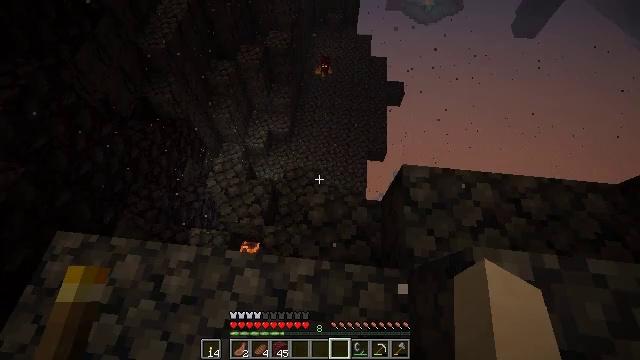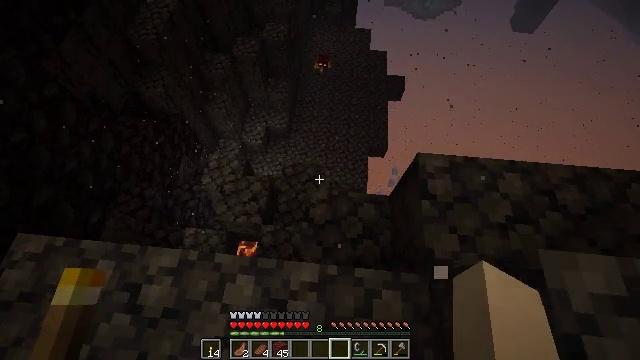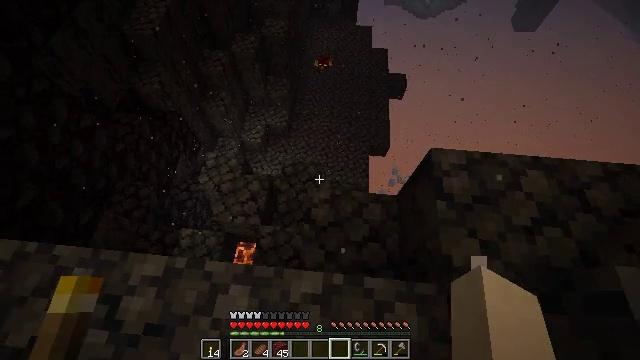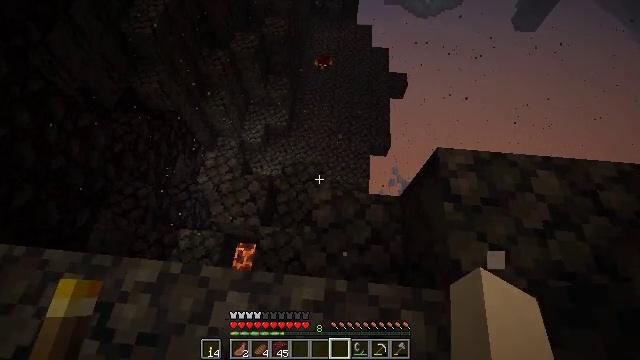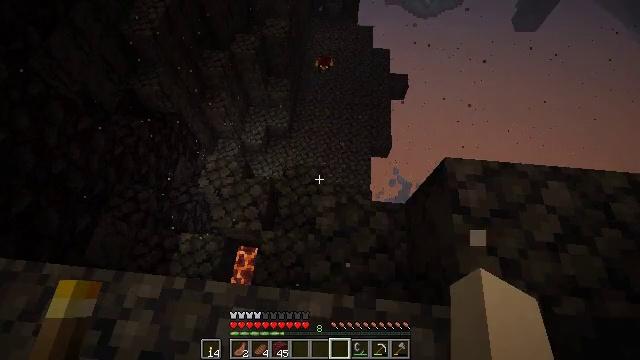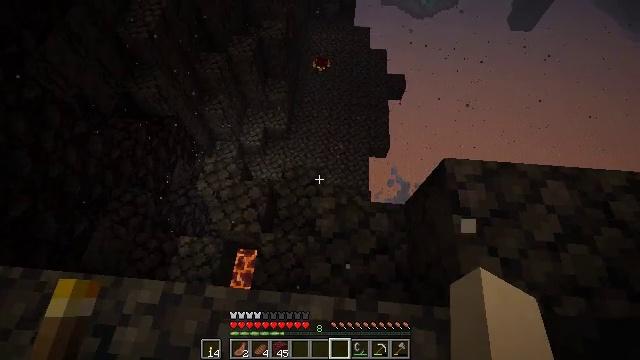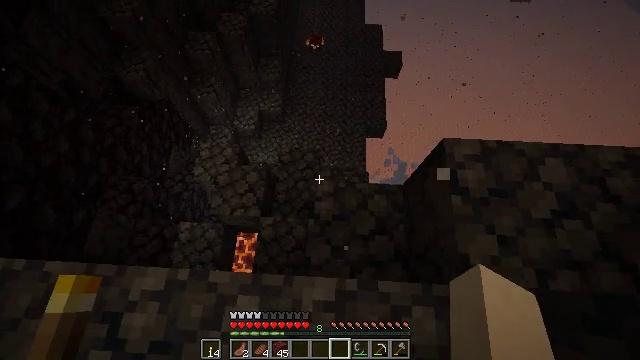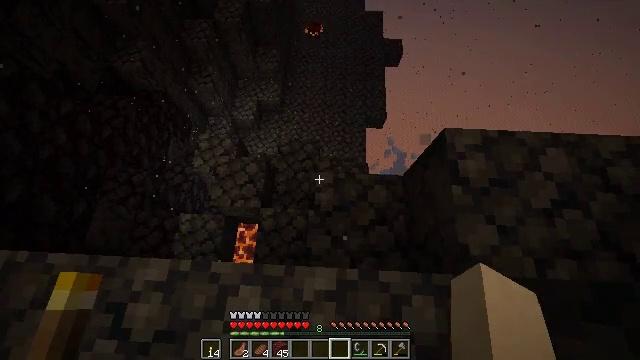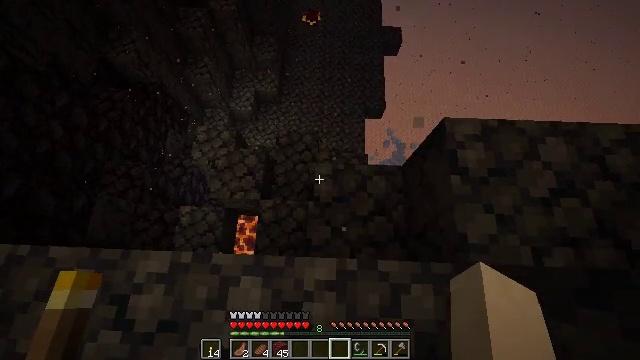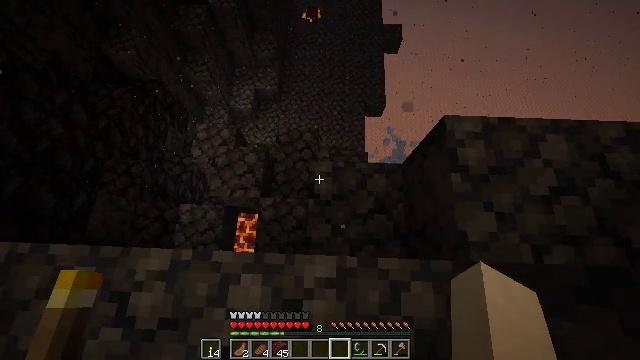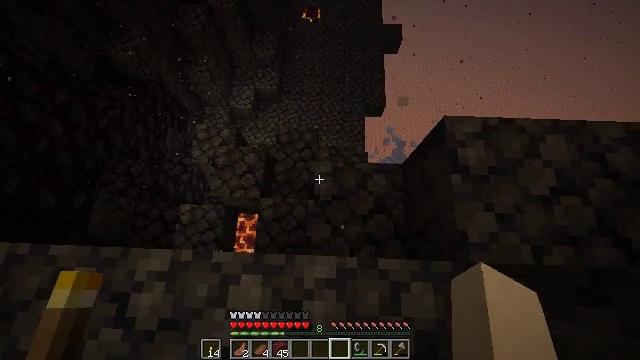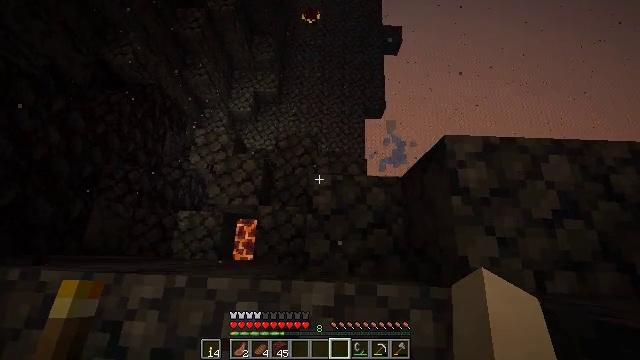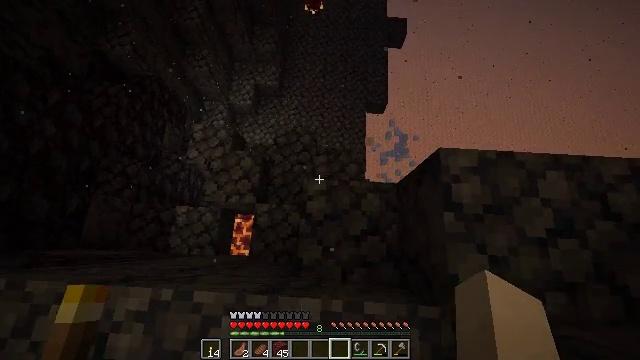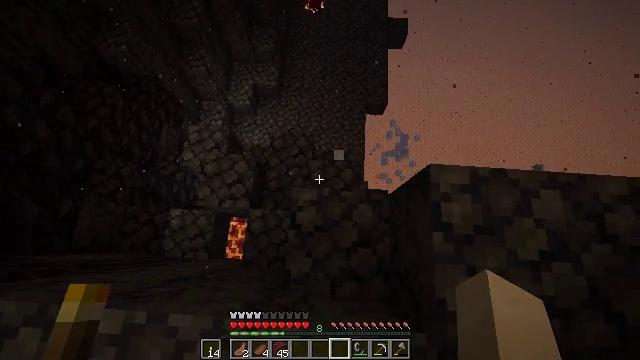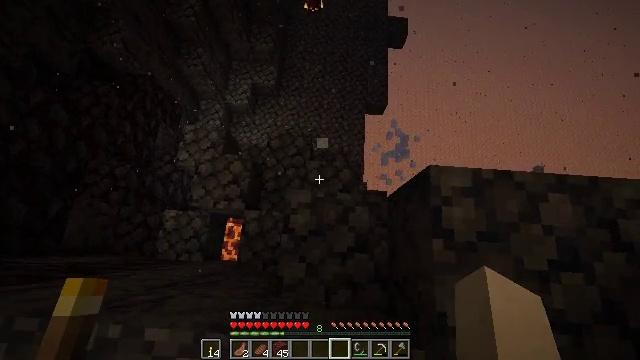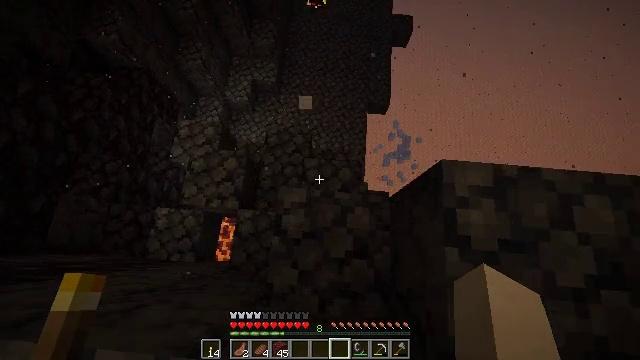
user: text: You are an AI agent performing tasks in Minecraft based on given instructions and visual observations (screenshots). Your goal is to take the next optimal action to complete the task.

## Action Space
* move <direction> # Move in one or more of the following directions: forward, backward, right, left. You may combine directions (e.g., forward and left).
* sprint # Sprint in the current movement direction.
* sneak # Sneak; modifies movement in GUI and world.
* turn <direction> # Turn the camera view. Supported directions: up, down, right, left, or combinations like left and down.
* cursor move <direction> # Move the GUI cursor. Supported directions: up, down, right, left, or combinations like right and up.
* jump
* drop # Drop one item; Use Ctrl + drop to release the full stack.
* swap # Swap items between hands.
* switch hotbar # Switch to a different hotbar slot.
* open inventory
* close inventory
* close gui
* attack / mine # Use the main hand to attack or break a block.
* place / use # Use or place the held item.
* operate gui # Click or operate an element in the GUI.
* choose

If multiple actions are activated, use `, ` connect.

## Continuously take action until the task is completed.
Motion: motion action
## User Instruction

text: Kill a magma cube.
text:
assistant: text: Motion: no_op
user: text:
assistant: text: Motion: no_op
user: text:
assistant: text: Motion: no_op
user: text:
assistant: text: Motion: no_op
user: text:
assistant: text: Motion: no_op
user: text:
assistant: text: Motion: turn right and down
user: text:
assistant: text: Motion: turn down
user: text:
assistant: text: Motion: turn down
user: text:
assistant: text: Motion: no_op
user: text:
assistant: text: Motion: move forward
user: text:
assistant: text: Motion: move forward and move right
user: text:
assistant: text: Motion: move forward and move right, turn left and down
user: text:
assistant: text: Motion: no_op
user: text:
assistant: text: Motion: no_op
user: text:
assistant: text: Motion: no_op
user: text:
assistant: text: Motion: no_op
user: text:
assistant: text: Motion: turn left
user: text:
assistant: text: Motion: no_op
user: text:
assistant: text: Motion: no_op
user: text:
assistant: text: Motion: no_op
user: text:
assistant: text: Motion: no_op
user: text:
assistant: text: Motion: move left
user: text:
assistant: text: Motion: move left
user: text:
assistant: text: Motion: move left
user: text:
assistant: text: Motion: no_op
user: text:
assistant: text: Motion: no_op
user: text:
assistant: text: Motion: no_op
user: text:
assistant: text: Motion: no_op
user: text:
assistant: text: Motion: no_op
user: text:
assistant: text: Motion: no_op